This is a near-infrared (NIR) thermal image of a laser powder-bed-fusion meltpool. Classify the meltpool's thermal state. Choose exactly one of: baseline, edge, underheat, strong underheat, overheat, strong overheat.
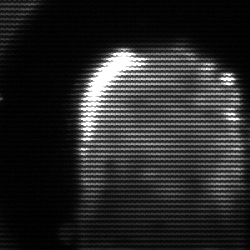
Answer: baseline